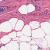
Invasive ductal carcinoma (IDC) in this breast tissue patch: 0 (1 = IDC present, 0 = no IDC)